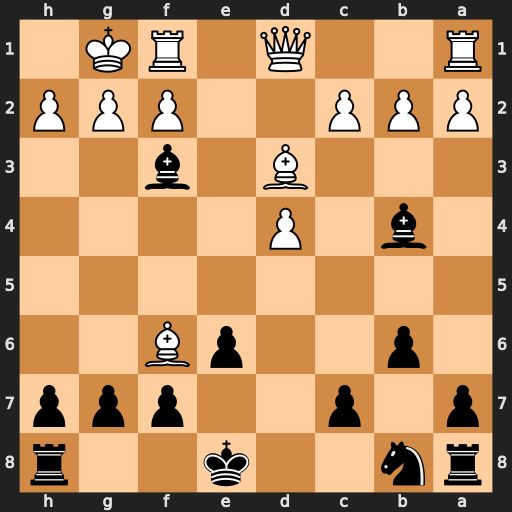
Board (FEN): rn2k2r/p1p2ppp/1p2pB2/8/1b1P4/3B1b2/PPP2PPP/R2Q1RK1
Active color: b
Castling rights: kq
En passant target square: -
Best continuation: Bxd1 Bxg7 Rg8 Raxd1 Rxg7 Be4 c6